Question: I am trying to display the results of a survey using an MS-Word mail merge document paired with an Excel table. The survey has a radio-button question: "What is your project Status." The value in the excel table could be one of five values: {pre1, pre2, con1, con2, aban}. Without substantially altering the original look of the survey, I would like to indicate which status was chosen.

So far I have worked out how to use this conditional merge field on MS Word 2010. I set it up by clicking through Mailings > Rules > If...Then...Else... and entering the appropriate vales where prompted. After setting up, the code is revealed by pressing 'ALT-F9'.
'''
{IF{MERGEFIELD projstatus}="pre1" "CHECK!" ""}
{IF{MERGEFIELD projstatus}="pre2" "CHECK!" ""}
{IF{MERGEFIELD projstatus}="con1" "CHECK!" ""}
{IF{MERGEFIELD projstatus}="con2" "CHECK!" ""}
{IF{MERGEFIELD projstatus}="aban" "CHECK!" ""}
'''
However, rather than using the text, "CHECK!", I would like to add a symbol instead. The survey uses Wingdings character code #161 for the unselected item, and I would like to use Wingdings character code #181 to emulate a selected item.
I've found that I can manually insert this special character by using the merge-field brackets. The field boundaries '{ }' are inserted with 'CTRL+F9', and not by using the Insert Merge Field button or typed directly from the keyboard.
'''
{ SYMBOL 181 \f Wingdings \u }
'''
But when I combine these two features into this...
'''
{IF{MERGEFIELD projstatus}="pre1" { SYMBOL 181 \f Wingdings \u } ""}
{IF{MERGEFIELD projstatus}="pre2" { SYMBOL 181 \f Wingdings \u } ""}
{IF{MERGEFIELD projstatus}="con1" { SYMBOL 181 \f Wingdings \u } ""}
{IF{MERGEFIELD projstatus}="con2" { SYMBOL 181 \f Wingdings \u } ""}
{IF{MERGEFIELD projstatus}="aban" { SYMBOL 181 \f Wingdings \u } ""}
'''
...the code fails to fire and I am left with no result whatsoever. What I don't understand is why I can't combine these to features. I have found very little guidance on using the 'SYMBOL' field code. Is this incorrect syntax? What am I doing wrong?
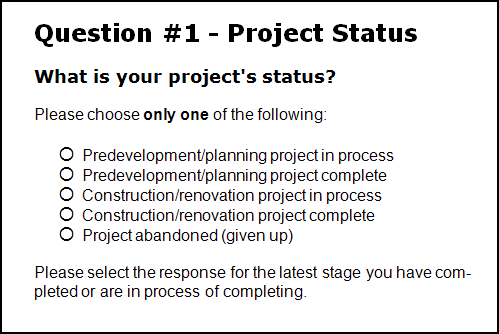
Answer: I don't know why you can't combine it as you have, but ...
Maybe I'm missing something, but when you are typing out the mergefield statement, where you currently have "Check!", just replace it with the symbol you want directly (i.e., put your cursor there, then on the 'insert' tab, click the symbol dropdown, and pick your appropriate wingdings symbol).
I just tried it on my mergefield setup and it works fine. The font around that field is not set up as wingdings but the symbol still shows up as wingdings anyway.